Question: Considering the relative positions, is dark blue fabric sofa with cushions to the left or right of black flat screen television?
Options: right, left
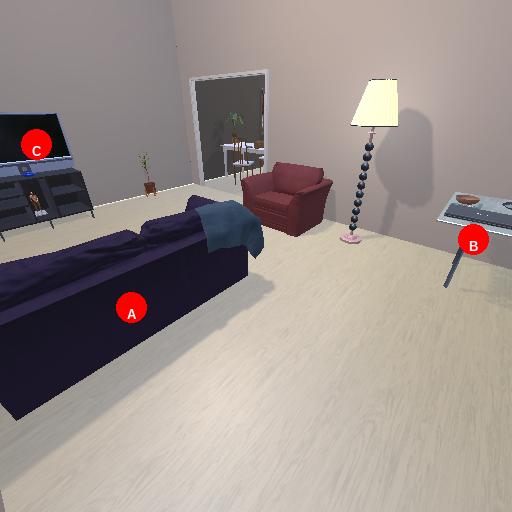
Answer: right